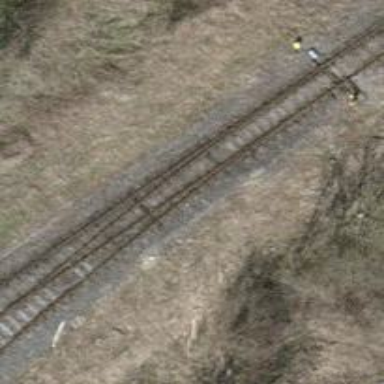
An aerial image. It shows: Railway with single track classified as Class A.